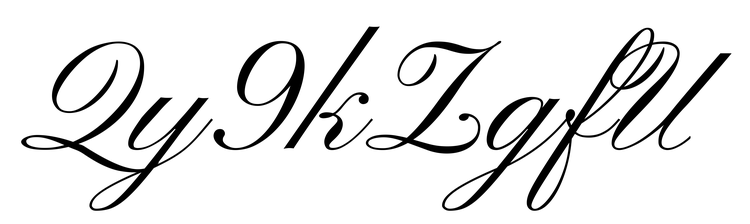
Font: PinyonScript-Regular